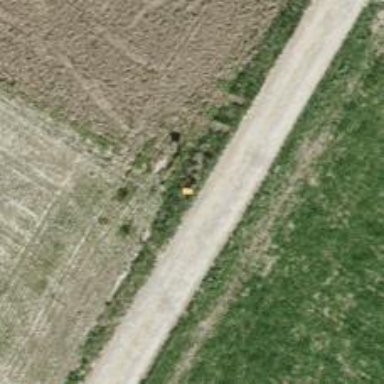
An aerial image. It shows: Pole with roof-covered pipeline marker.